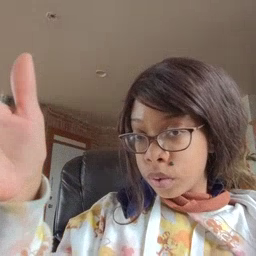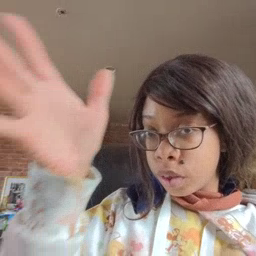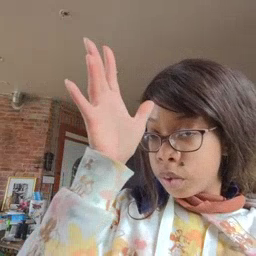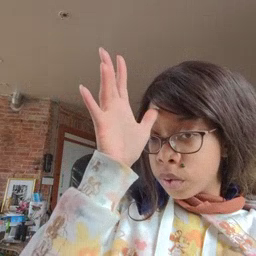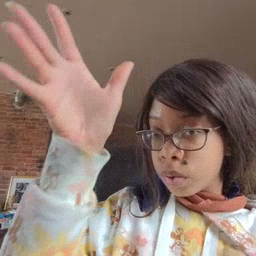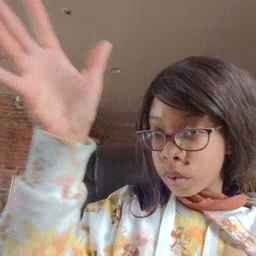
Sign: grandpa